Question: I have a html structure shown as image. Is there any way to get those images which are not full visible (last row) when the container is set as overflow hidden? I am able to get images which are hidden.

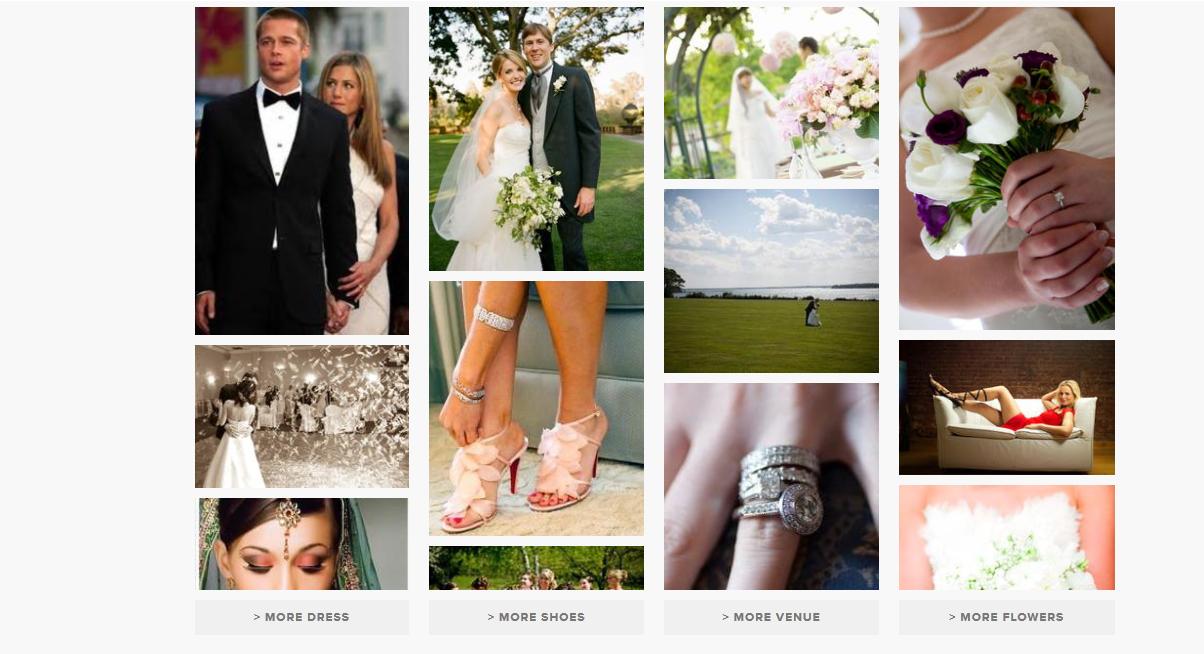
Answer: You can use this custom selector to find elements not overflowing their parents:
'''
jQuery.extend(jQuery.expr[':'], {
inparent: function(el) {
var $el = $(el),
parent = $el.parent();
if ($el.offset().top >= parent.offset().top &&
$el.offset().top + $el.outerHeight(true) <= parent.offset().top + parent.outerHeight(true) &&
$el.offset().left >= parent.offset().left &&
$el.offset().left + $el.outerWidth(true) <= parent.offset().left + parent.outerWidth(true))
{
return true;
}
return false;
}
});
'''
You can then find the images which are partially or fully hidden using:
'''
var visibleimg = $('#container > img:not(:inparent)');
'''